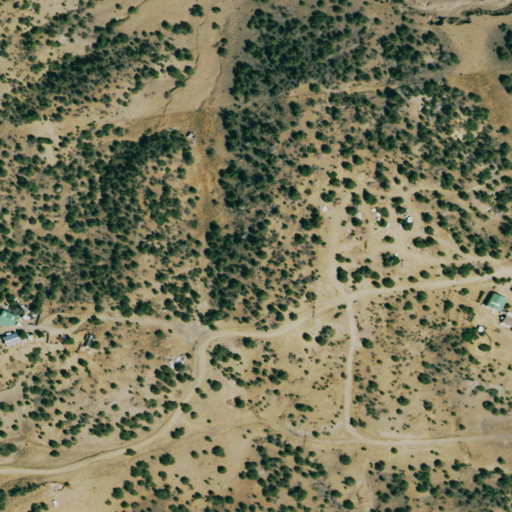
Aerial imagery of mountains in Colorado named Black Hills containing evergreen forest, shrub, grassland, medium intensity development, and open development